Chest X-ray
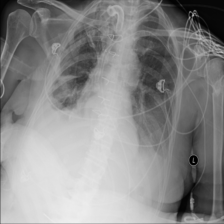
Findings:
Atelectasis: negative
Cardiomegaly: negative
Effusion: negative
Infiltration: negative
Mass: negative
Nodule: negative
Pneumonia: negative
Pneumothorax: negative
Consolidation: positive
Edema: negative
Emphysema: negative
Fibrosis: negative
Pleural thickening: positive
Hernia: negative